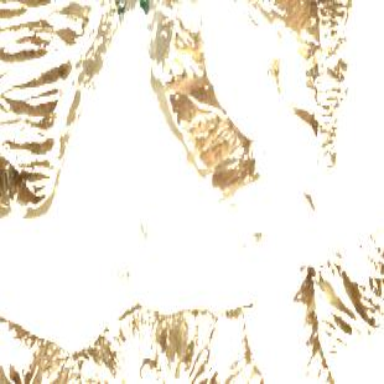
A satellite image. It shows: Stunning view of glacier.